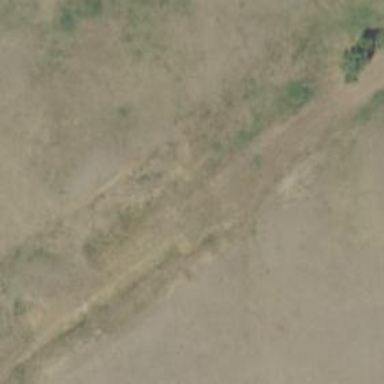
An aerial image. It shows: Abandoned railway.